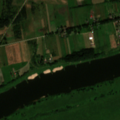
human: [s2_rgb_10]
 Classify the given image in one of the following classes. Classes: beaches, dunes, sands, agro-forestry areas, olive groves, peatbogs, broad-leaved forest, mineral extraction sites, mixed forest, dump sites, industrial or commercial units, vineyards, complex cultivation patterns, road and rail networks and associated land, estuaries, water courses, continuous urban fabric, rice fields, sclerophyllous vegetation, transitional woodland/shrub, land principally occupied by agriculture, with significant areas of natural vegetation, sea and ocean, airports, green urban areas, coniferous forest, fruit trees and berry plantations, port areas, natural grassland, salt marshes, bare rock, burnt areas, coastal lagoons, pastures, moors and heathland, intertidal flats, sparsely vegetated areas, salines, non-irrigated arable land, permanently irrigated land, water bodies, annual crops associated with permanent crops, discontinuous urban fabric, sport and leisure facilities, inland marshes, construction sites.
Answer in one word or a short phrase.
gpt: discontinuous urban fabric, pastures, complex cultivation patterns, land principally occupied by agriculture, with significant areas of natural vegetation, transitional woodland/shrub, water courses